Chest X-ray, PA view. Patient: 68 years old, sex F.
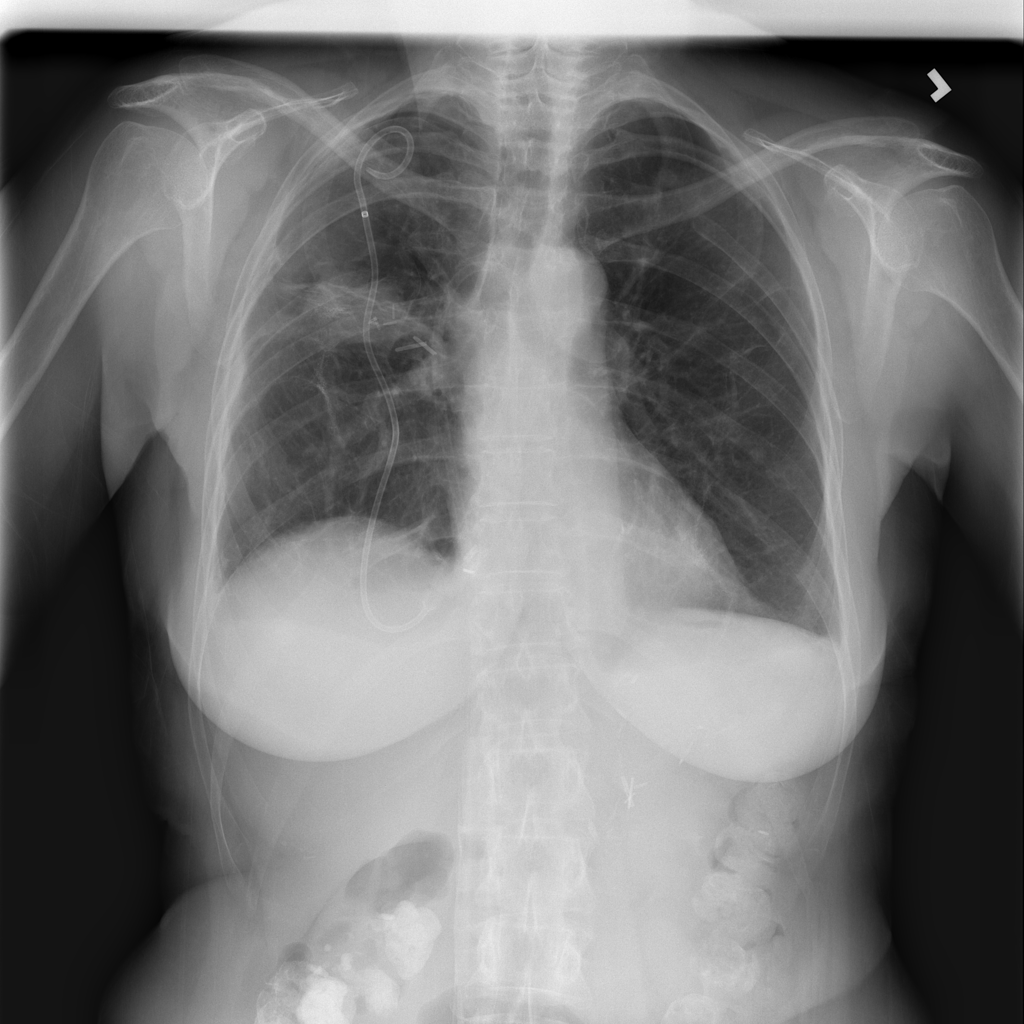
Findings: Infiltration